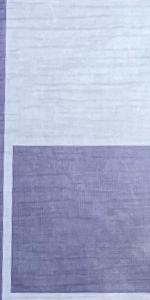
Label: Empty